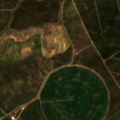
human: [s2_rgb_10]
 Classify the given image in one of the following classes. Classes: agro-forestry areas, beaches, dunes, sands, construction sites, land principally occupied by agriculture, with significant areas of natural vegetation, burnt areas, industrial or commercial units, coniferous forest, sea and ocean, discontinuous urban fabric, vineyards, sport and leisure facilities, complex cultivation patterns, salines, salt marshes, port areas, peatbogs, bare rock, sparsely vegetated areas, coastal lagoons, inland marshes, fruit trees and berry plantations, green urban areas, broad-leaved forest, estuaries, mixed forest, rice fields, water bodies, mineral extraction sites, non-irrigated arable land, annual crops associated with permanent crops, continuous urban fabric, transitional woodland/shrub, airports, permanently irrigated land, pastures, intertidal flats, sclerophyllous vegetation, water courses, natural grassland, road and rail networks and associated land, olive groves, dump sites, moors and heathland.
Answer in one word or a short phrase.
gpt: permanently irrigated land, olive groves